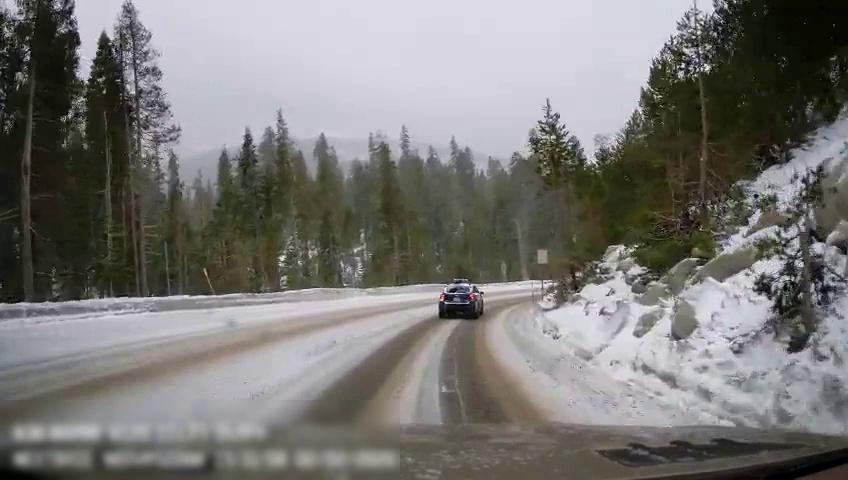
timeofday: Day
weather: Snowy
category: Drivable Space
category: Vehicles | Car
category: Traffic | Signs